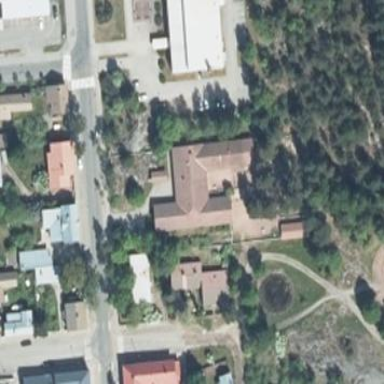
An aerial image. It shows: Building.